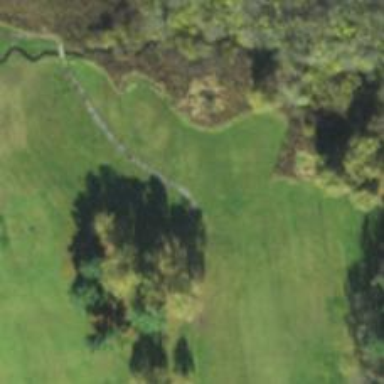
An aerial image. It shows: Path for both roads and golfers.